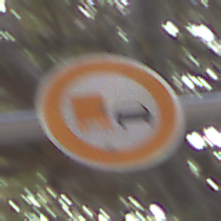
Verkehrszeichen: UeberholverbotKraftfahrzeuge
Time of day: MorningAfternoon
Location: Outdoor (Suburban)
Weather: PartlyCloudy
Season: NotSpecified
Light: Natural